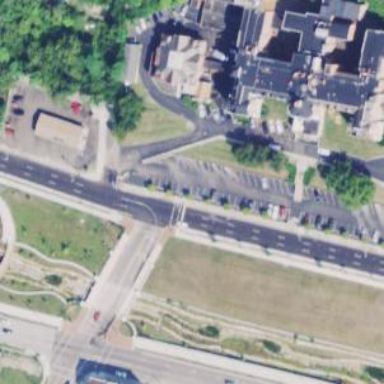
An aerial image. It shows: Footway.